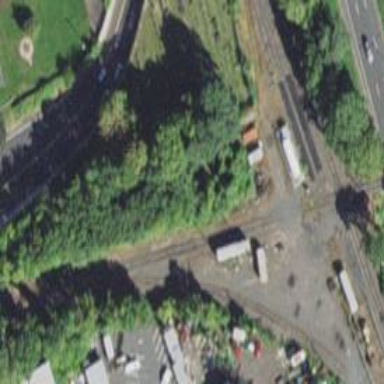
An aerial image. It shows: Railway track.